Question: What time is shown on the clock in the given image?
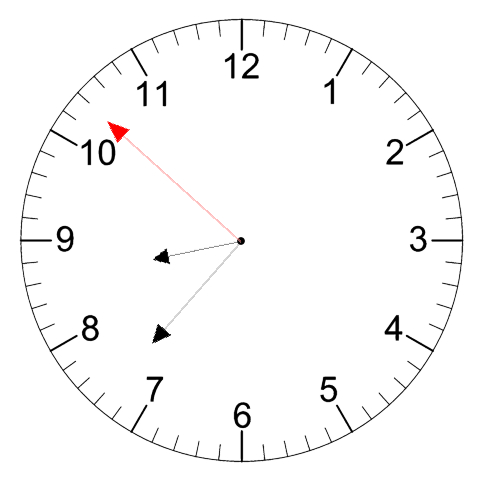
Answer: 08:36:52